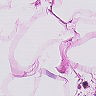
Metastatic tissue present: no